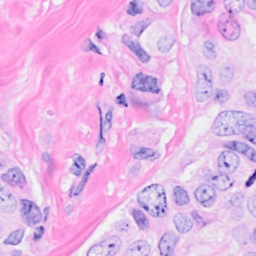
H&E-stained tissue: Breast